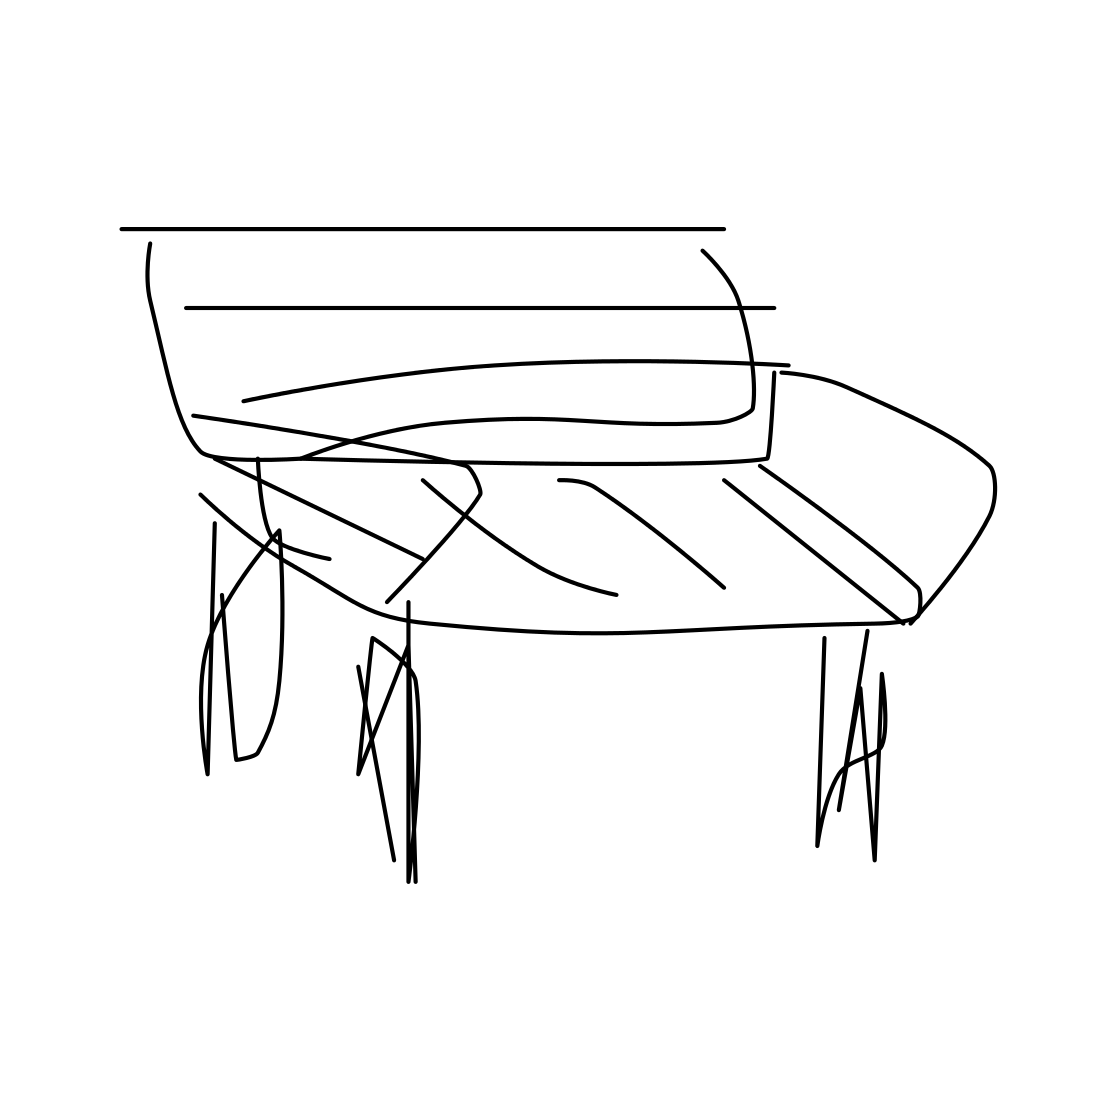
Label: bench